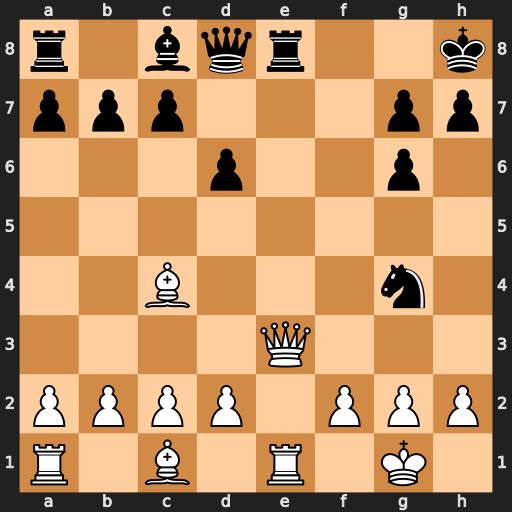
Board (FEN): r1bqr2k/ppp3pp/3p2p1/8/2B3n1/4Q3/PPPP1PPP/R1B1R1K1
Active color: w
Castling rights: -
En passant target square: -
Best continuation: Qxe8+ Qxe8 Rxe8#